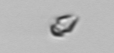
Label: Heterocapsa_rotundata